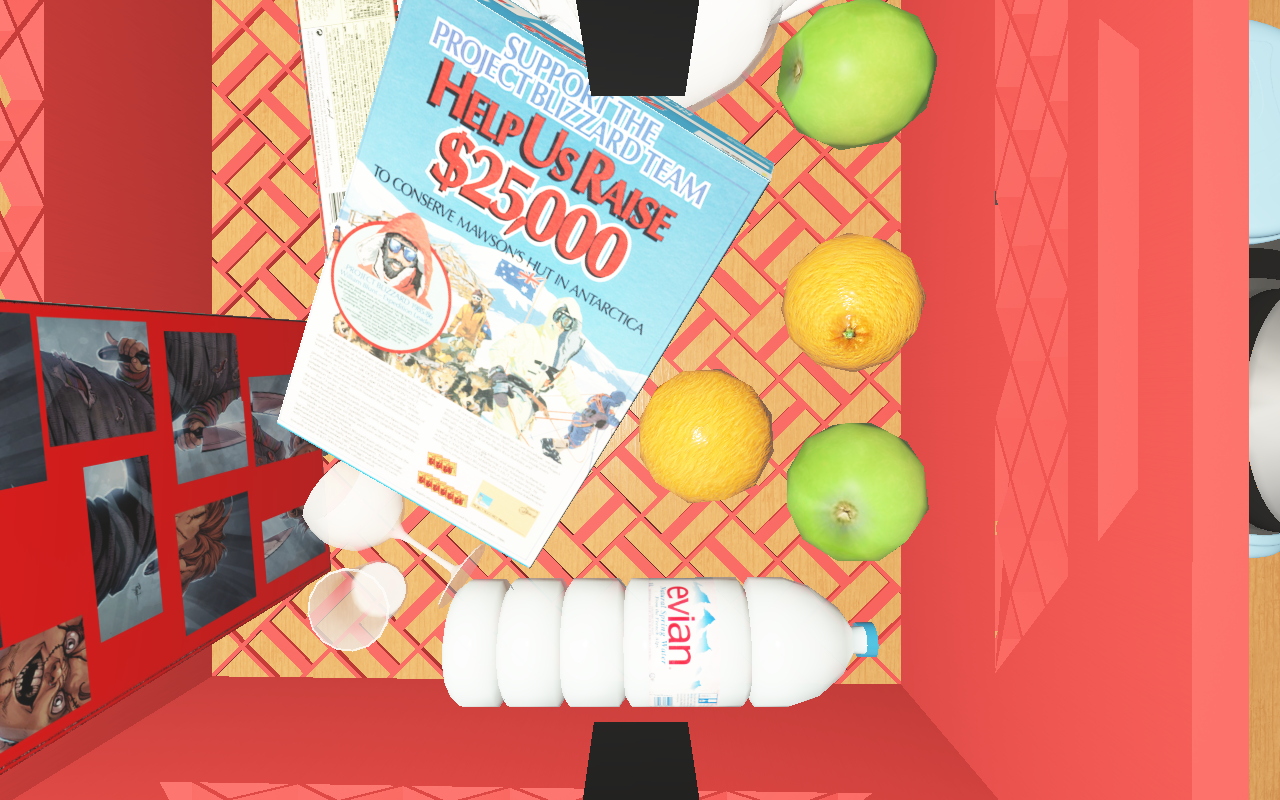
Objects in the scene:
carafe
water bottle
apple
apple
orange
orange
plate
glass
wineglass
jam jar